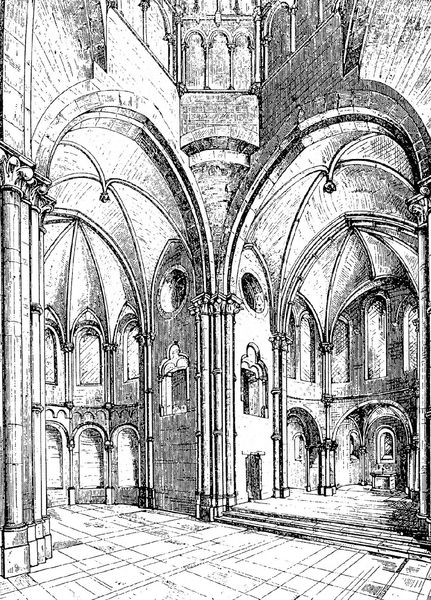
Titel: Liebfrauenkirche in Roermond a.d. Maas
Schlagwörter: gott, fenster, säulen, architektur, innenraum, kirche, gotik, bogen, stufen, gewölbe, dom, rippen, druck, stich, zwickel, kathedrale, dienste, seitenschiff, romanik, heilig, petersdom, kapellen, vierung